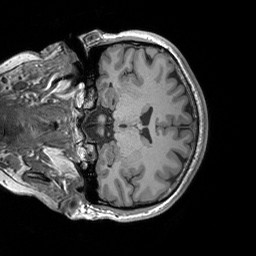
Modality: T1w
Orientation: coronal
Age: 22